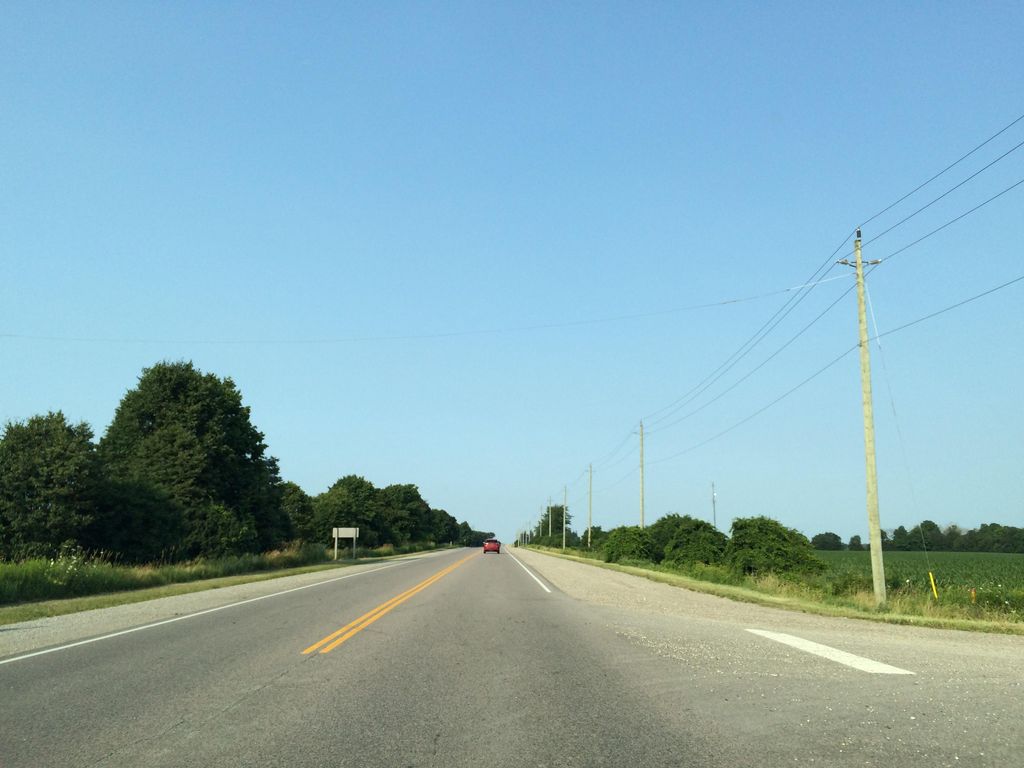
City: kitchener-waterloo